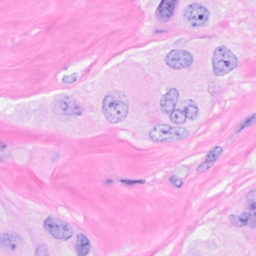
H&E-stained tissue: Breast